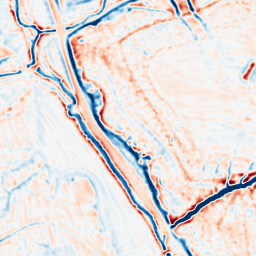
Category: multiscale
Decomposition family: dog_multiscale
Decomposition parameters: sigma_ratio: 1.4
n_scales: 3
base_sigma: 1
Upsampling method: linear_exact
Upsampling parameters: scale: 2
Upsampling scale: 2